Field crop: tomato
Growth stage: 1
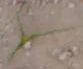
Species: cyperus